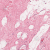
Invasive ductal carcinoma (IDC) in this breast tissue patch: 0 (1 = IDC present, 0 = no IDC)